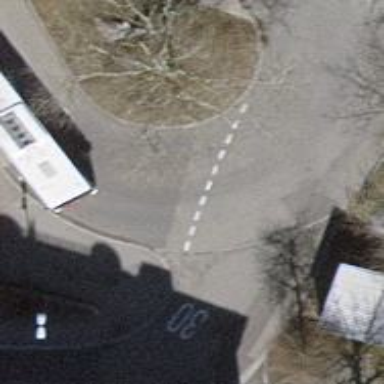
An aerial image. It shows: Service road for trolleybuses with trolley wires.